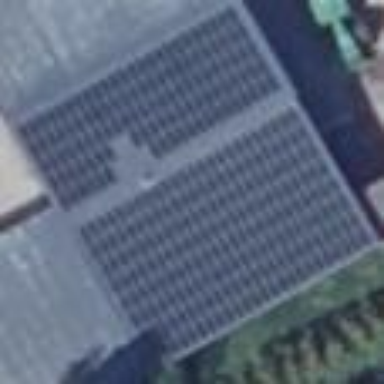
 generating electricity through photovoltaic methods."